Question: I'm just hoping to get an idea on how to go about creating the following functionality on a screen. I've been using webforms in the past so I felt the need to get over it and start using MVC before I get left behid, so to speak.. thus the project is in Asp.NET MVC, (& JQUERY, but have been getting more comfortable with it lately), so I feel it should be do-able at this point)

I basically want an autocomplete. The employee no textbox should act as input, and as the user types, the items below should render/be visible & update, something to that effect. I'm id like to colour code them by relevancy/or by time.
I think I've got the following problems/questions.
1.) How would I submit without a button click.
and my controller would return a JSON result (I'm assuming would be the best route)
2.) Update/Render my results without redrawing/posting the page
3.) Applying the colours (but its minor at this stage)
I know its asking a lot. So thank you in advance.
Any links of tuts would be appreciated as well.
I just relized that how google's search is working would be a perfect example. Autocomplete on the textbox & results start displaying as you type
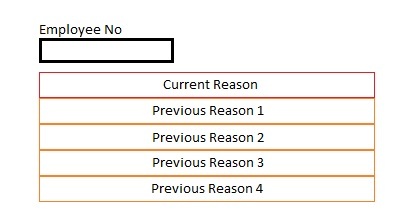
Answer: As your using jQuery and MVC3 the default MVC3 template aslo contains jQuery UI with has an autocomplete widget that is easily adaptable to what your after.
<URL>